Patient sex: M
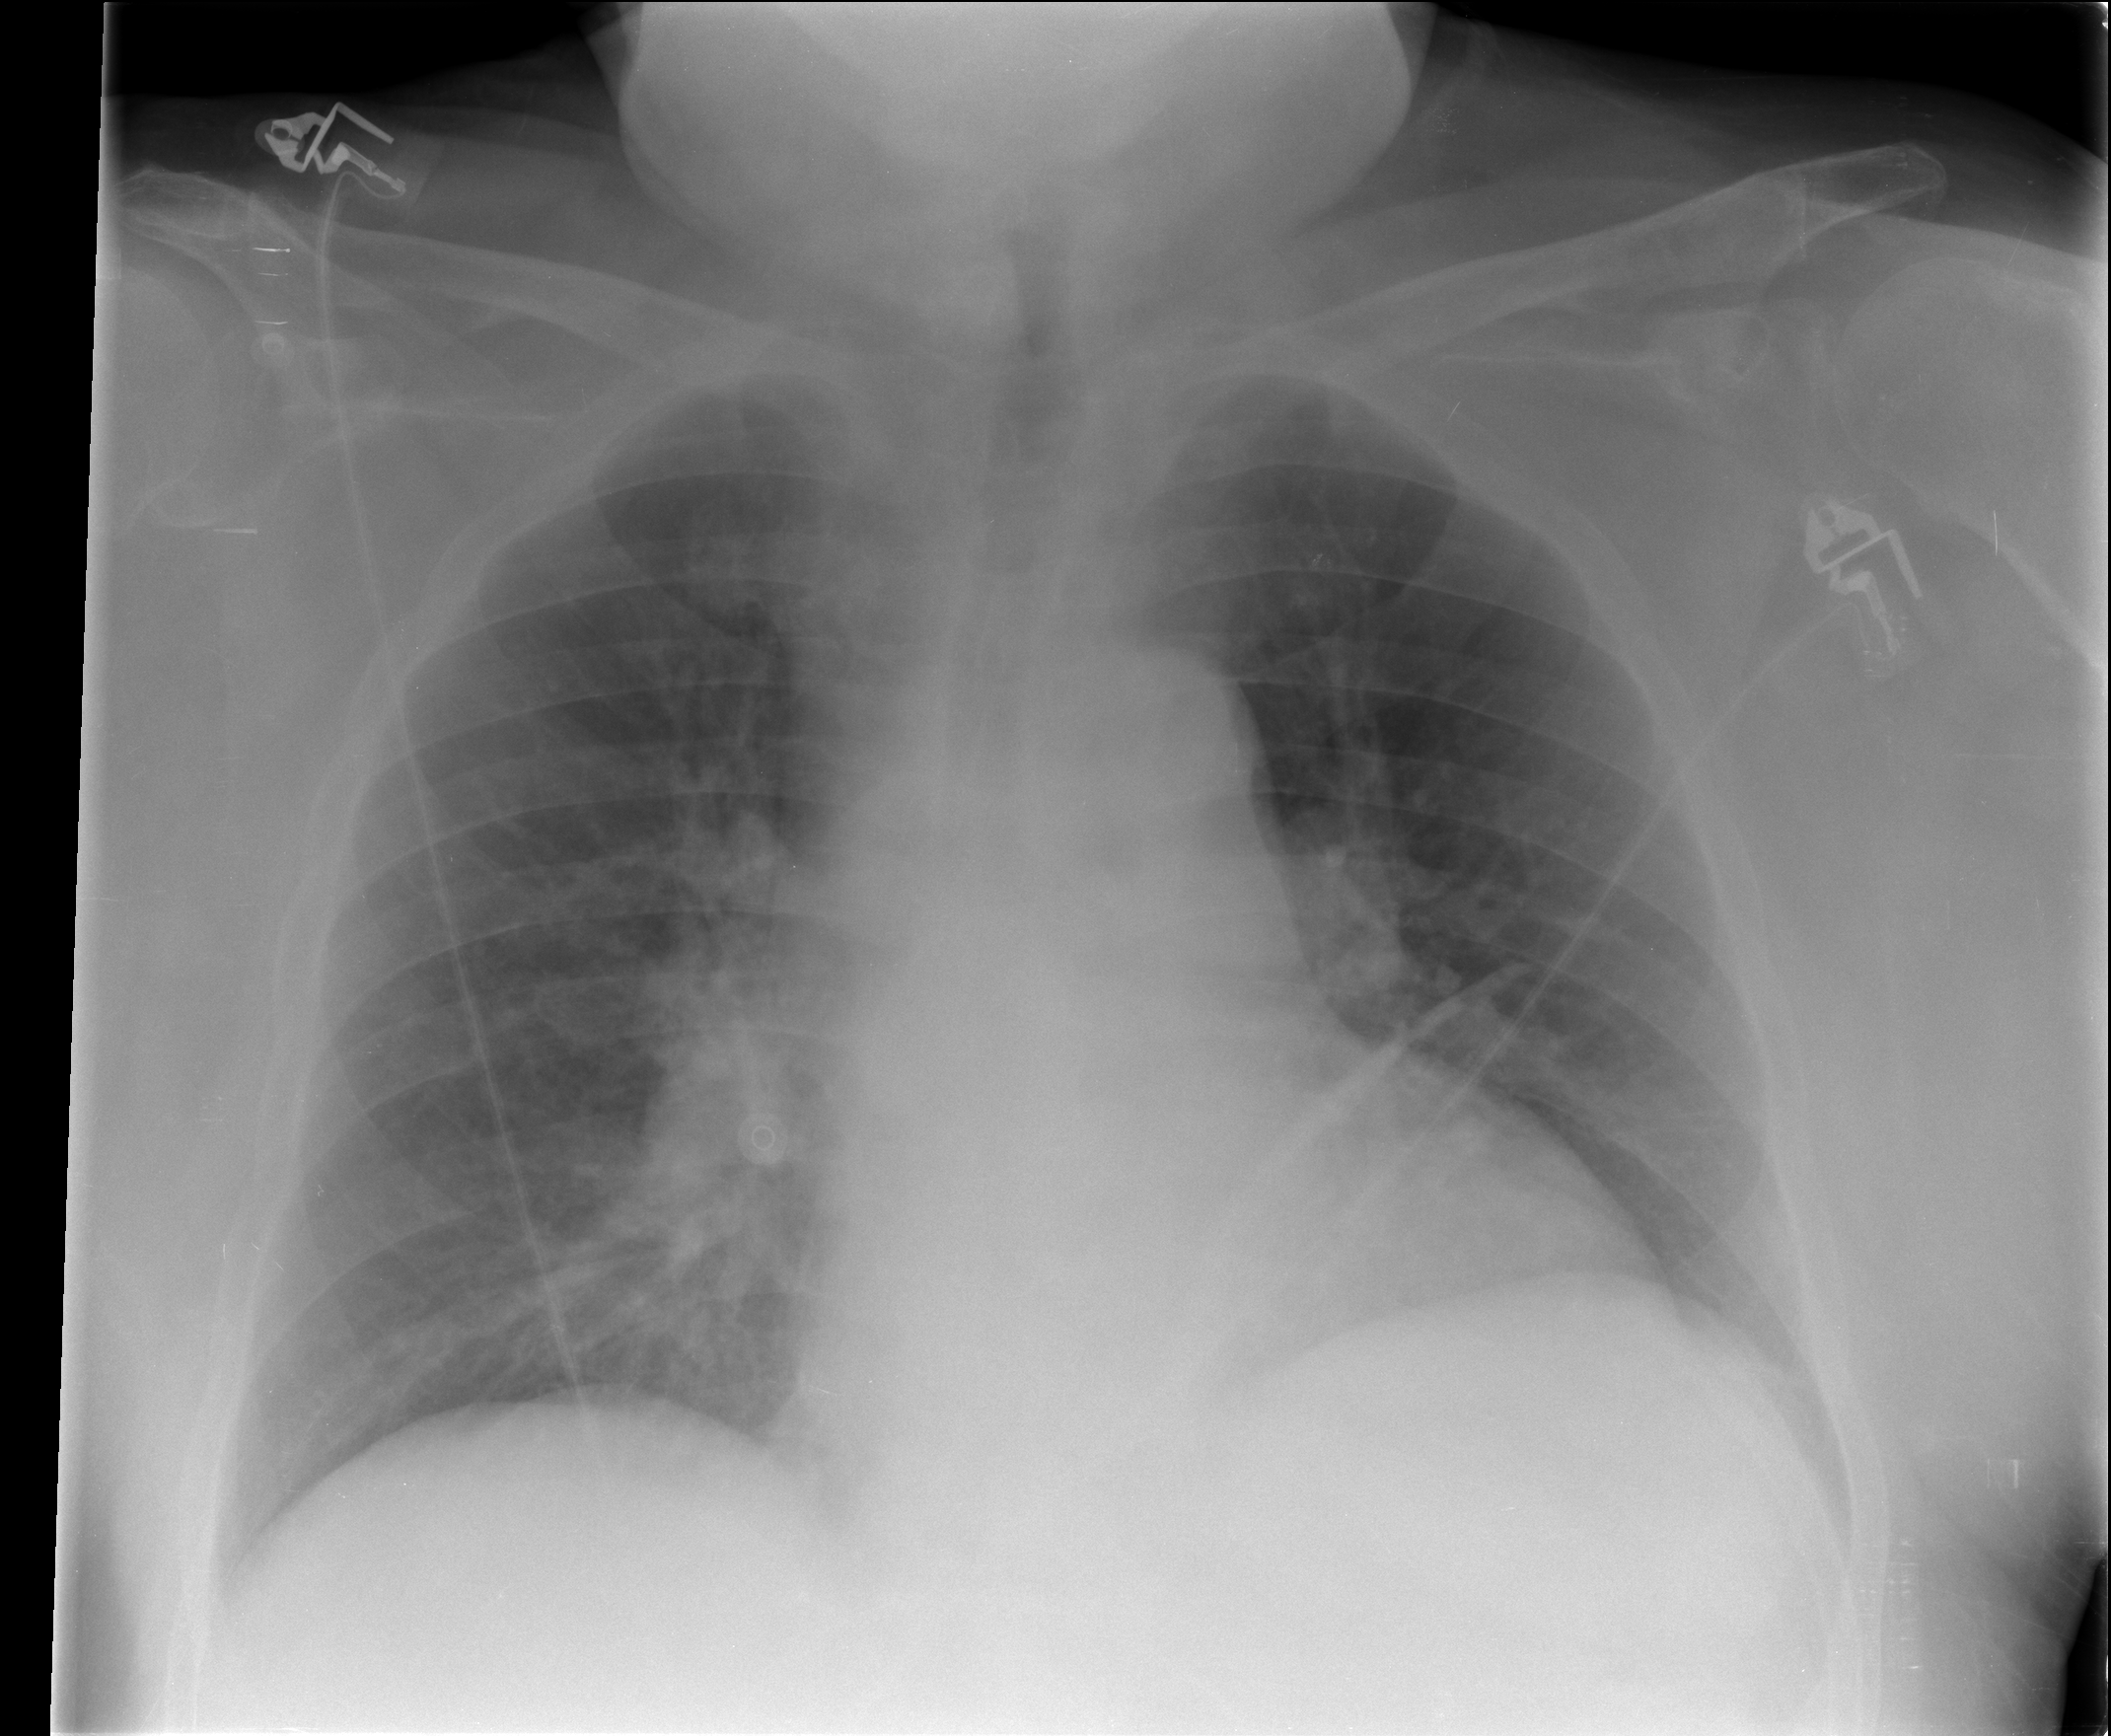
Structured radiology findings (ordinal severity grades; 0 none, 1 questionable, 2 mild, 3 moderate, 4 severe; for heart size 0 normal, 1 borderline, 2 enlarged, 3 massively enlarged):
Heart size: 0
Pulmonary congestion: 1
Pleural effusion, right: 0
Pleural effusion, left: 0
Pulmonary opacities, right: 1
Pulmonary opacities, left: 0
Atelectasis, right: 1
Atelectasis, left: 1